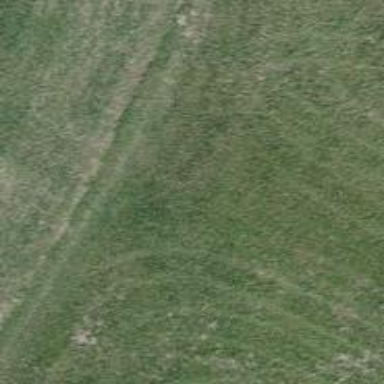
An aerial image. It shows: Path covered with grass.